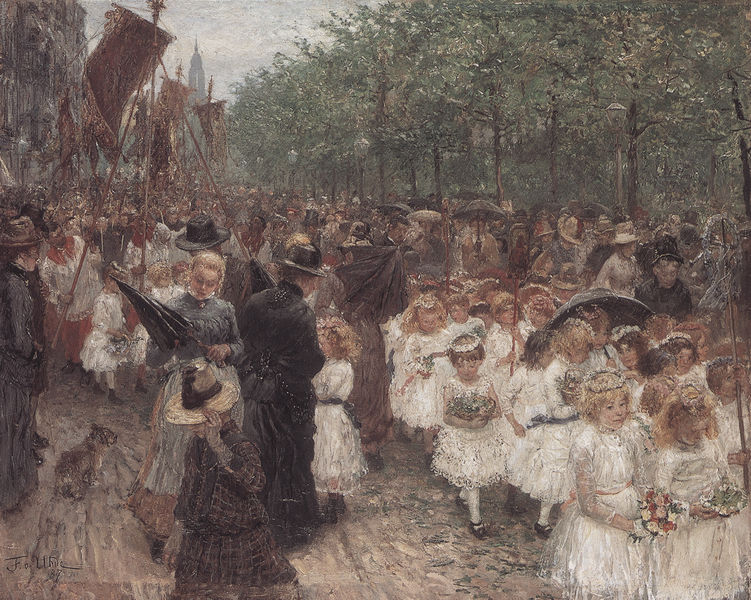
Titel: Kinderprozession im Regen
Künstler: Fritz von Uhde
Institution: Privatbesitz
Schlagwörter: baum, blau, blätter, gemälde, himmel, laub, weiß, bäume, frauen, gelb, grün, impressionismus, kirchturm, menschen, mädchen, ocker, stadt, blumen, braun, degas, frankreich, frau, haar, hut, hüte, jahrhundertwende, kariert, kleid, kleider, männer, paris, renoir, schwarz, strasse, zeichnung, hund, park, regenschirm, rot, schirm, sonnenschirm, weg, beige, fest, gesellschaft, malerei, masse, zylinder, blond, feier, erde, häuser, gehen, kirche, corot, mantel, realismus, kind, england, wald, kinder, turm, engel, deutschland, sommer, fahnen, fassade, pflaster, schuhe, fahne, flagge, zug, allee, baumreihe, masten, stämme, wetter, strohhut, france, manet, strauss, menzel, sonnenhut, taue, blumenstrauss, sträuße, regen, katze, berlin, stangen, kreuz, religion, dom, blanc, stöcke, bürger, regenschirme, schirme, kranz, menschenmenge, marsch, liebermann, kathedrale, kleidchen, reihen, wappen, feiertag, stäbe, klerus, ministranten, priester, religiös, blanche, blumenkranz, geistliche, prozession, umzug, hochzeit, kränze, flaggen, parade, femme, london, bänder, taufe, peinture, robe, blumenkränze, clocher, standarte, enfants, kommunion, sonnenschirme, enfant, fille, flagen, standarten, fahnenstangen, église, monet, linden, katholisch, impressionniste, toile, fronleichnam, uhde, menschenauflauf, impressionnisme, gens, rassemblement, courbet, sonnenhüte, blumensträuße, groupe, msten, kirchenmänner, kränzchen, massenszene, procession, bateau, rue, ombrelle, parapluie, firmung, europe, henri martin, fritz von uhde, foule, erstkommunion, governante, mesten, regnschirm, kleinder, blumenkinder, magritte, cérémonie, fehnen, fow, flow, attroupement, hocchzeit, rone, konfirmandinnen